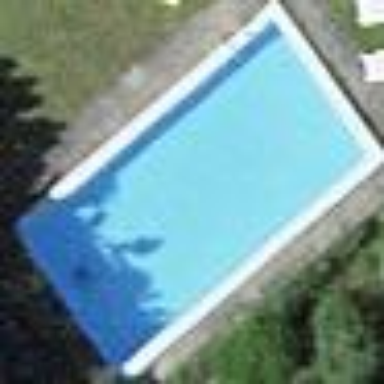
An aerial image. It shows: Swimming pool located in leisure land.